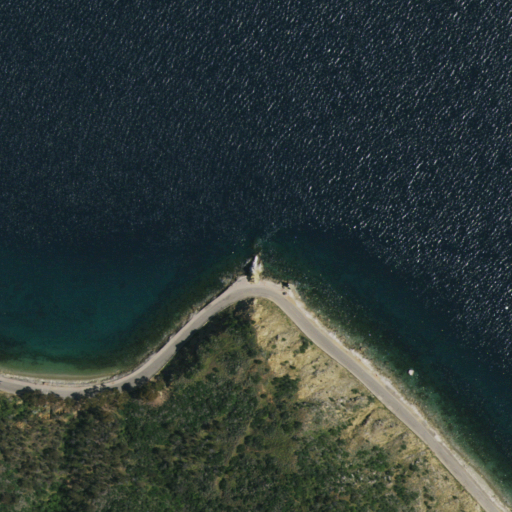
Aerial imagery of cape in California named Abalone Point containing open water, mixed forest, shrub, medium intensity development, low intensity development, open development, high intensity development, and barren land